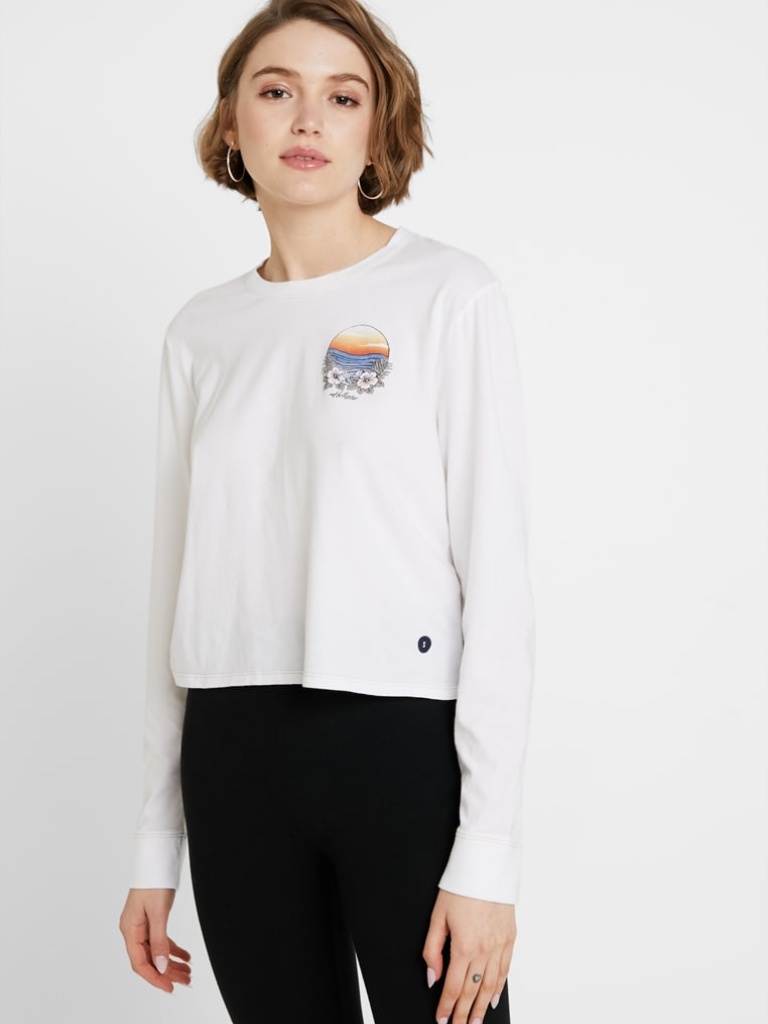
cotton relaxed a long-sleeved with the sleeves down cropped length Untucked crew t-shirt